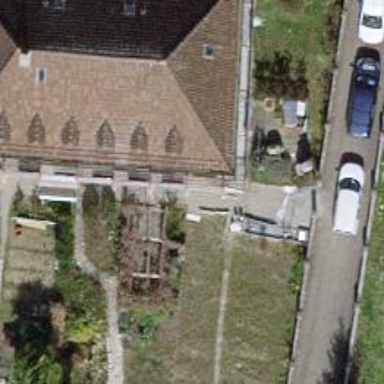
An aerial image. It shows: Apartment building with hipped roof.